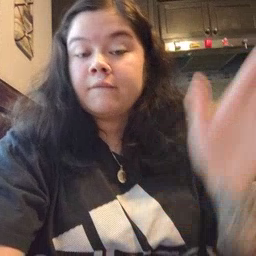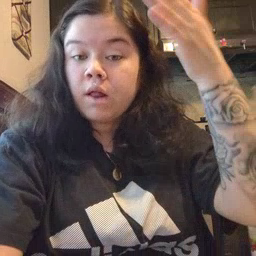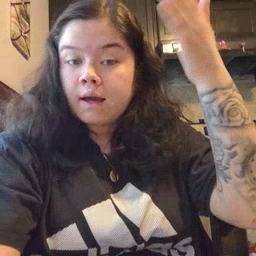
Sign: flag